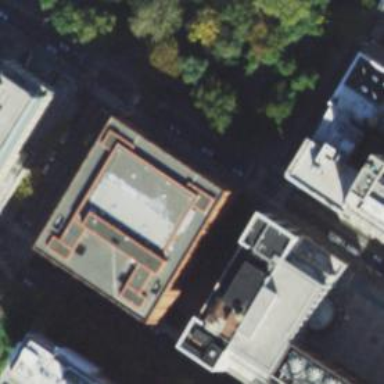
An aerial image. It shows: Part of building with flat concrete roof.